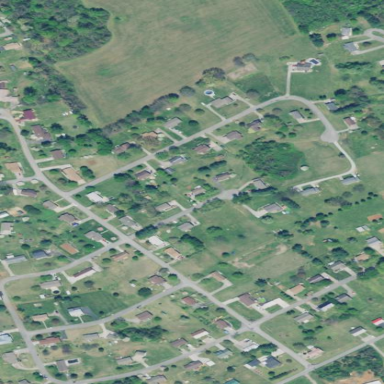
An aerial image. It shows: Residential area composed of single-family homes.